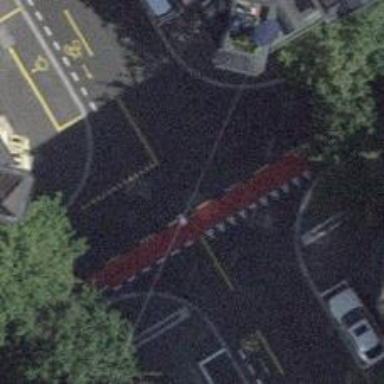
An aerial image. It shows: Mini roundabout on the road.